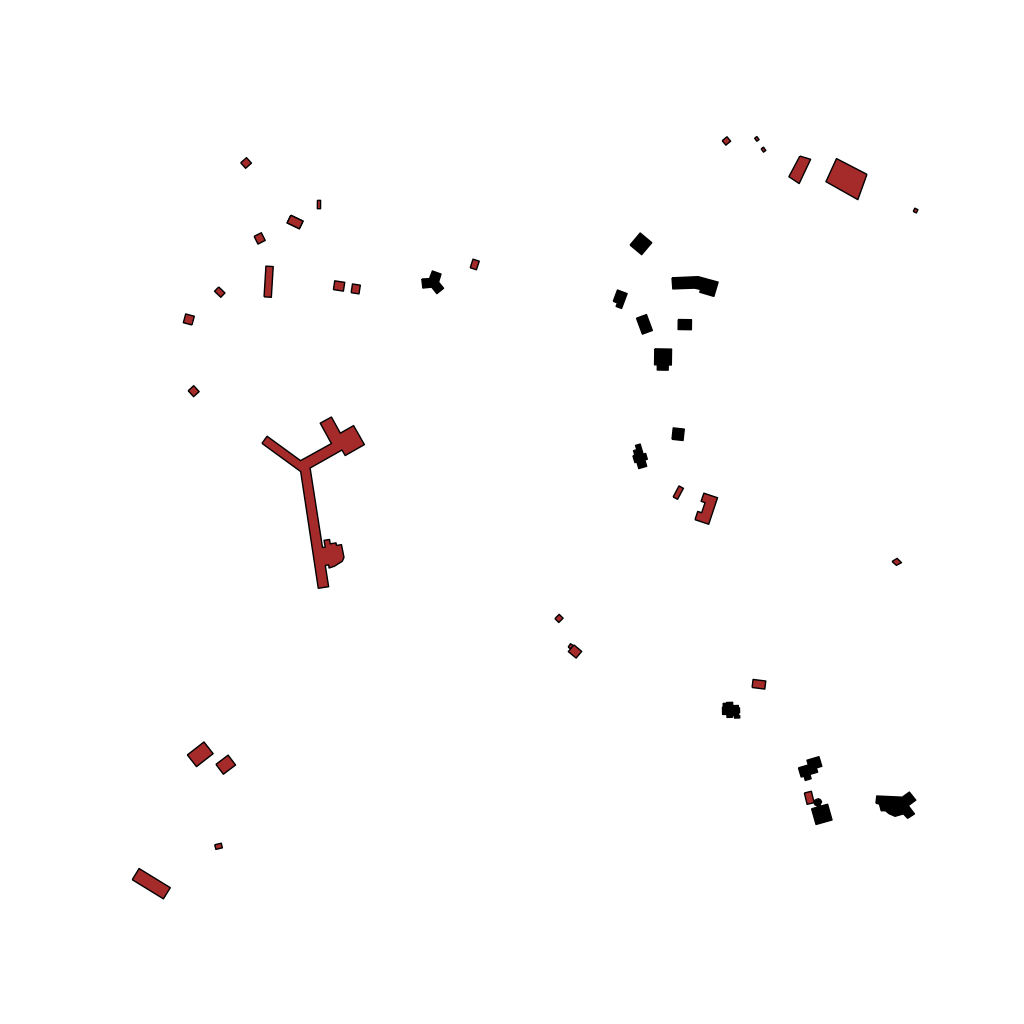
Tags: overhead vector_map, industrial, recreation, individual_rise, density_2, Building, Facility, 1.0 km²